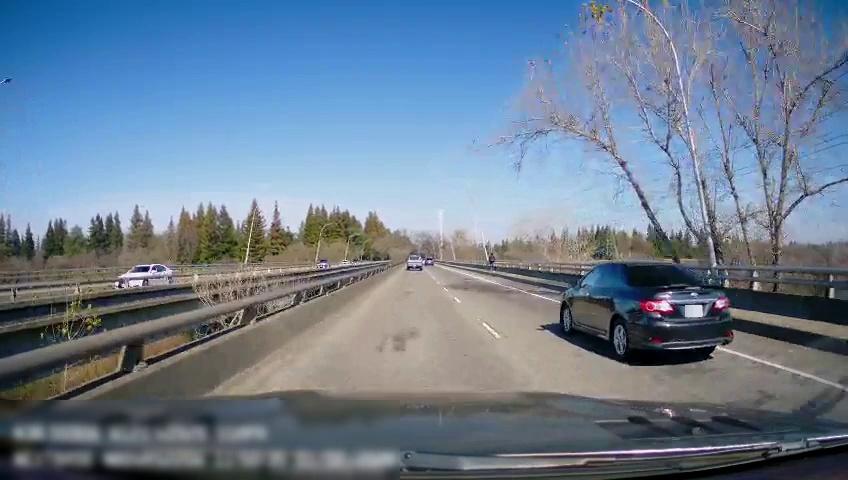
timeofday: Day
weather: Sunny
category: Drivable Space
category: Vehicles | Car
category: Vehicles | Car
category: Vehicles | Truck
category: Pedestrians
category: Lanes | Current Lane
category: Lanes | Alternate Lane